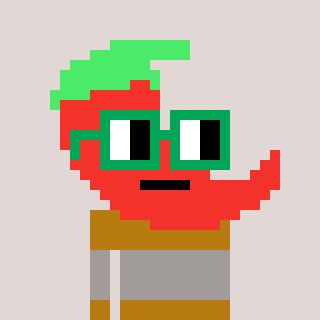
a pixel art character with square green glasses, a chilli-shaped head and a gold-colored body on a warm background